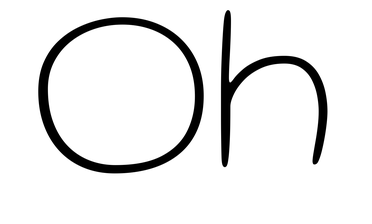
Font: Gluten_Thin